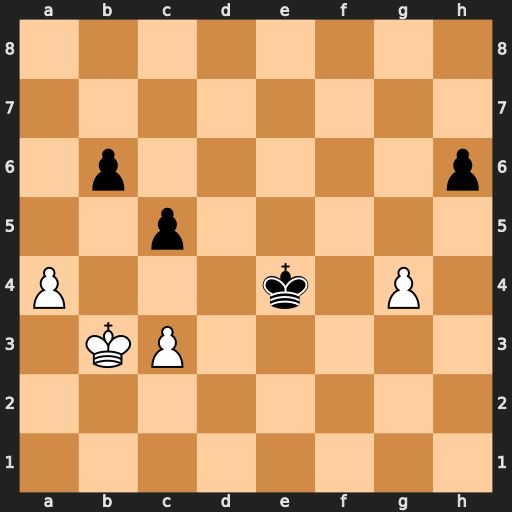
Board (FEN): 8/8/1p5p/2p5/P3k1P1/1KP5/8/8
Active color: w
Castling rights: -
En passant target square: -
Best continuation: Kc4 Ke3 Kb5